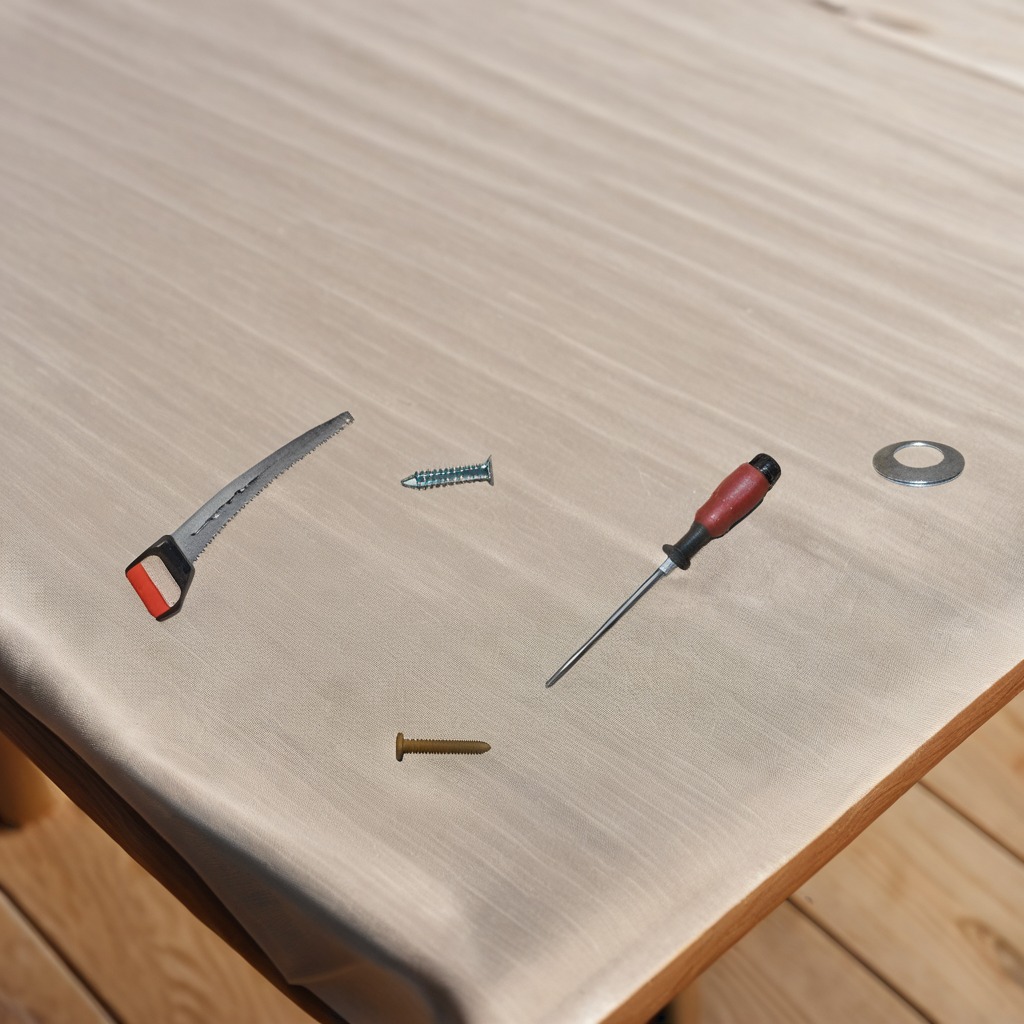
A flat metal washer, a metal machine screw, an iron nail, a handheld metal saw, and a screwdriver are lying on the wooden table.